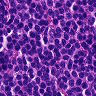
Metastatic tissue present: no